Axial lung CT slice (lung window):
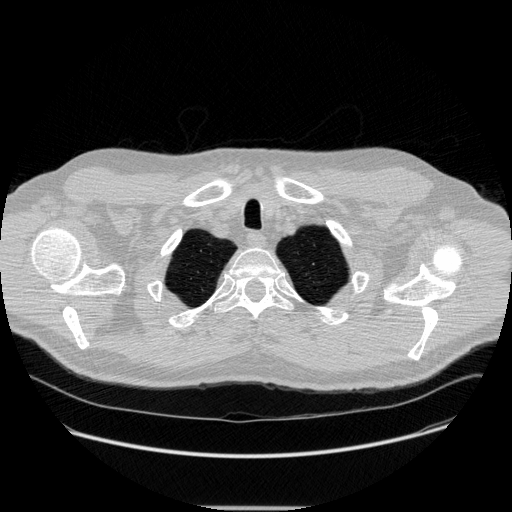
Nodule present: no